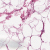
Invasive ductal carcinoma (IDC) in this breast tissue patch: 0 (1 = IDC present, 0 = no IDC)